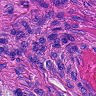
Metastatic tissue present: no